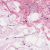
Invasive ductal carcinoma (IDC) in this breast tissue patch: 0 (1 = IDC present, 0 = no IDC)